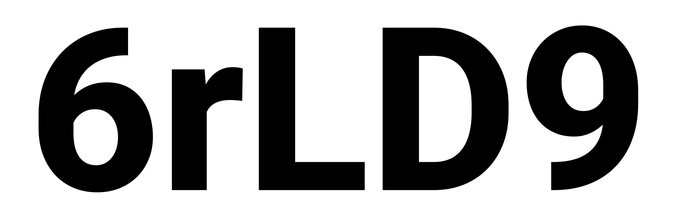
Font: Roboto_ExtraBold